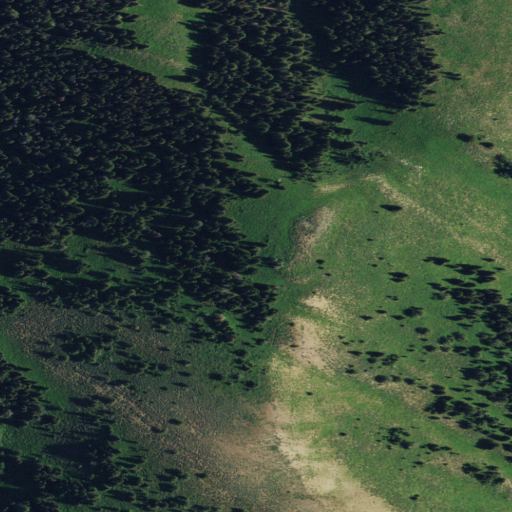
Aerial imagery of mountain in Idaho named Oliver Peak containing evergreen forest, shrub, and grassland